Field crop: maize
Growth stage: 2
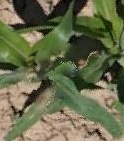
Species: maize